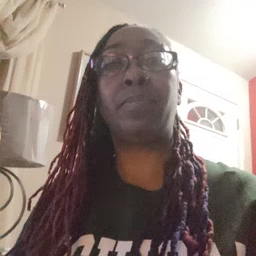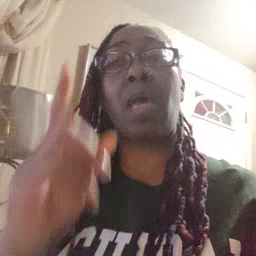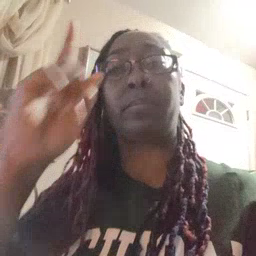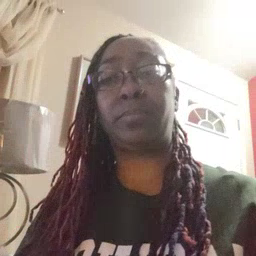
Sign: up